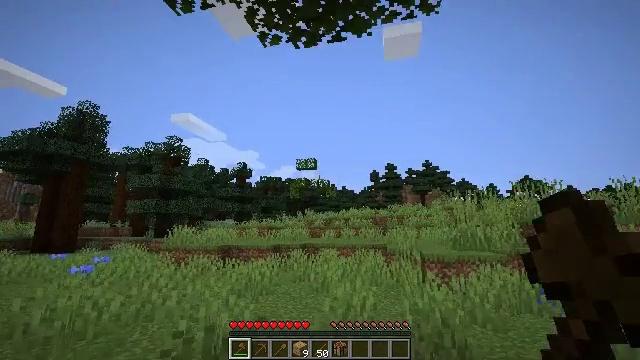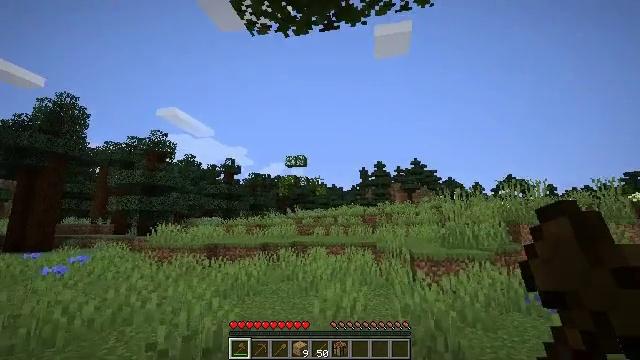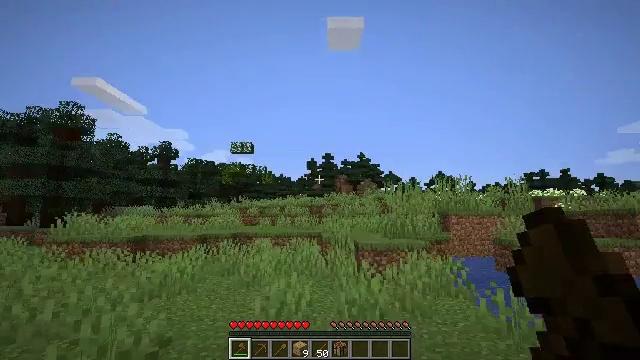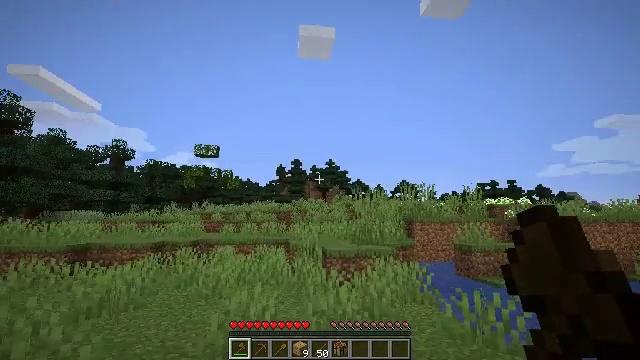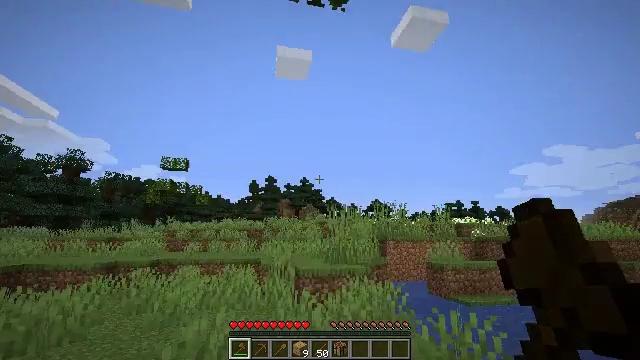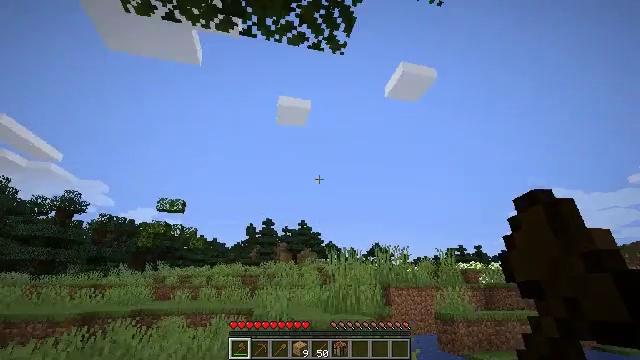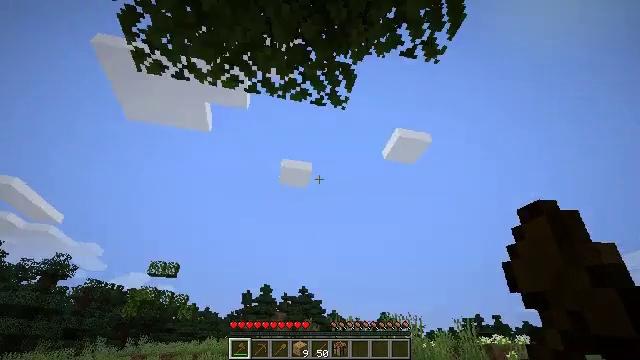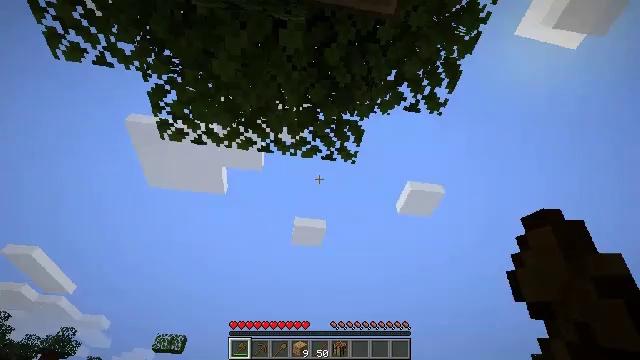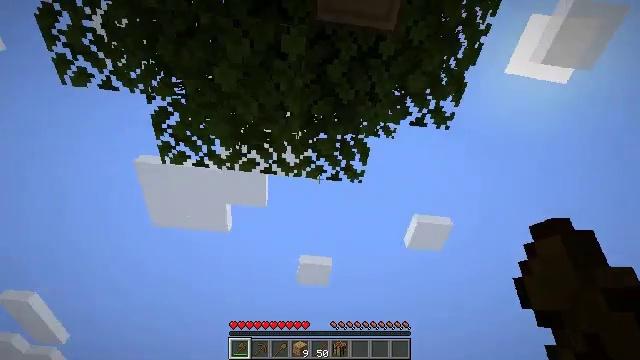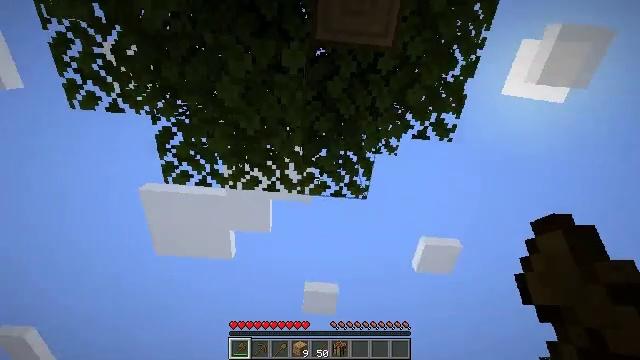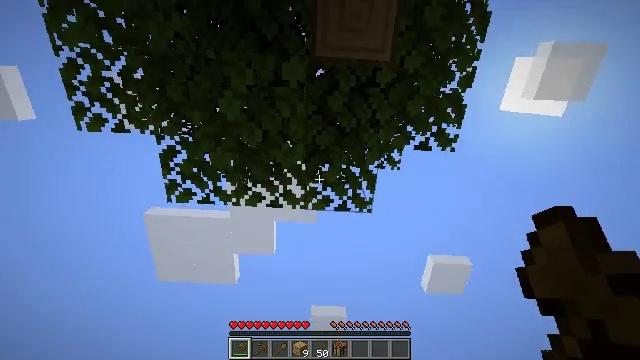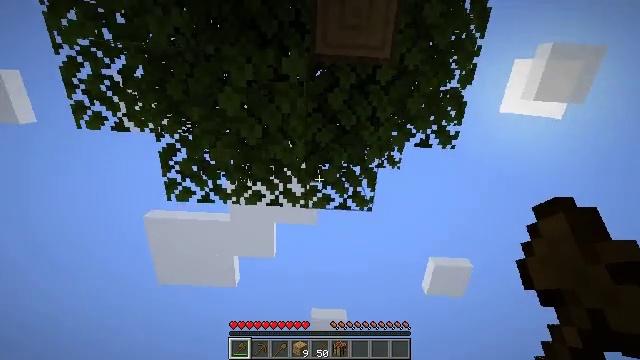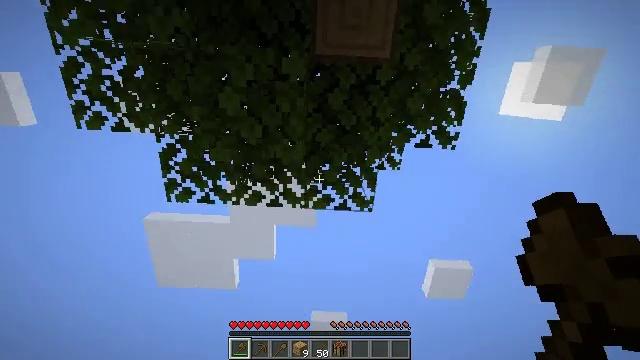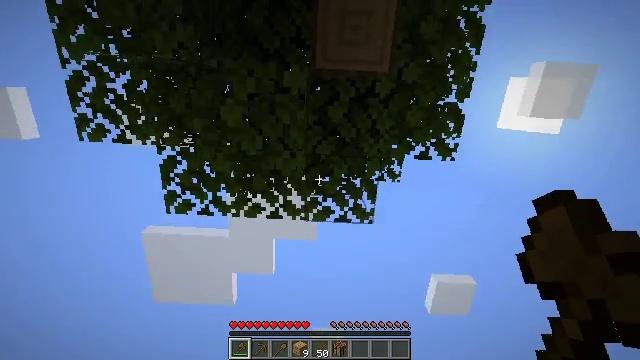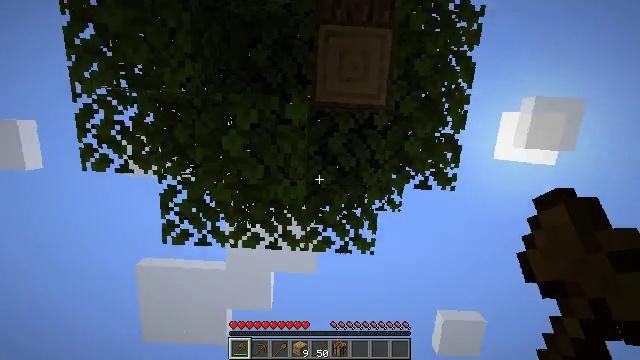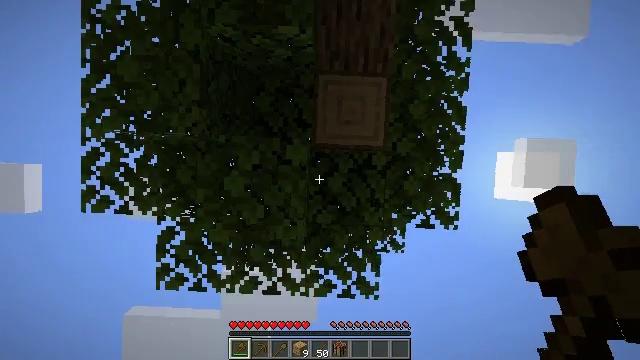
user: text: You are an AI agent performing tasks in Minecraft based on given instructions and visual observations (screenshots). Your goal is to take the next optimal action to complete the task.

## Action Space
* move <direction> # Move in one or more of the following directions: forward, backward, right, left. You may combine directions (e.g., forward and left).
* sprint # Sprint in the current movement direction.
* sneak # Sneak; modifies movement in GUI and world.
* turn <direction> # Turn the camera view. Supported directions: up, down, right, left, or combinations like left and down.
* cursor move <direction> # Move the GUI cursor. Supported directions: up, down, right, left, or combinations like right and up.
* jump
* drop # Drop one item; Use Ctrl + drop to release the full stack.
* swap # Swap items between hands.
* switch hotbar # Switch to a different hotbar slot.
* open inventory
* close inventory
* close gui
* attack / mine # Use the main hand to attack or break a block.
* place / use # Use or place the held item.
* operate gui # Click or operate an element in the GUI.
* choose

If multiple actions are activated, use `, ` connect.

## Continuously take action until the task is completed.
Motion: motion action
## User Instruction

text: Collect some oak leaves.
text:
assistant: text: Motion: move forward, turn right
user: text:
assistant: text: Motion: move forward, turn right and down
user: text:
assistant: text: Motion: move forward, turn right and up
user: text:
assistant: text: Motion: move forward, turn right and up
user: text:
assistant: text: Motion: move forward, turn up
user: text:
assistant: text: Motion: move forward, turn up
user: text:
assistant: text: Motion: move forward, turn left and up
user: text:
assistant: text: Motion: move forward, turn left and up
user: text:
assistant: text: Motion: turn left and up
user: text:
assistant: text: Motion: turn left and up
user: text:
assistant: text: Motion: no_op
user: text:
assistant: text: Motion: no_op
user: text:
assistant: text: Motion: turn up
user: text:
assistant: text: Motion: turn up
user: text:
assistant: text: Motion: turn up
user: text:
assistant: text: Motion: turn up
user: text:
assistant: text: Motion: turn up
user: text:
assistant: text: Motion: turn right and up
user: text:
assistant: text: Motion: turn right and up, attack / mine
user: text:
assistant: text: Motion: attack / mine
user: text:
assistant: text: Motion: attack / mine
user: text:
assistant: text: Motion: attack / mine
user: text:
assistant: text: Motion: turn left and up, attack / mine
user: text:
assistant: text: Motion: turn left and up, attack / mine
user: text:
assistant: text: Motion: turn left and up, attack / mine
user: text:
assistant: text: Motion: move right, attack / mine
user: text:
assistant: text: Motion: move right, attack / mine
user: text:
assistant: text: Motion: attack / mine
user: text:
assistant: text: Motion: attack / mine
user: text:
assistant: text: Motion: attack / mine